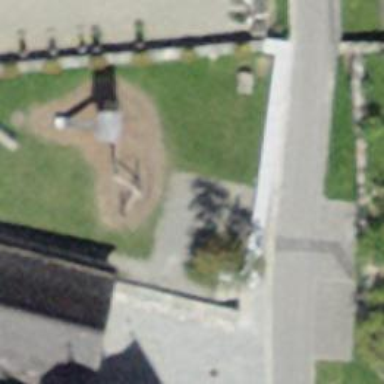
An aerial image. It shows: Playground area for leisure land.